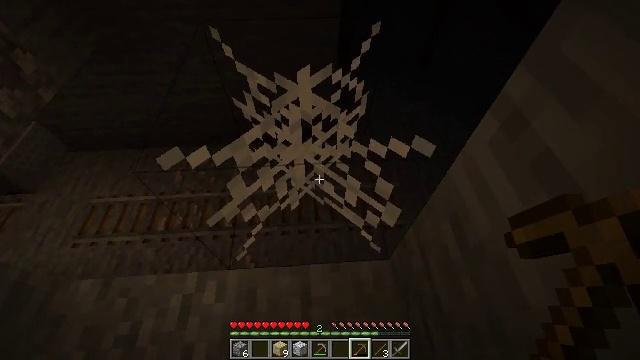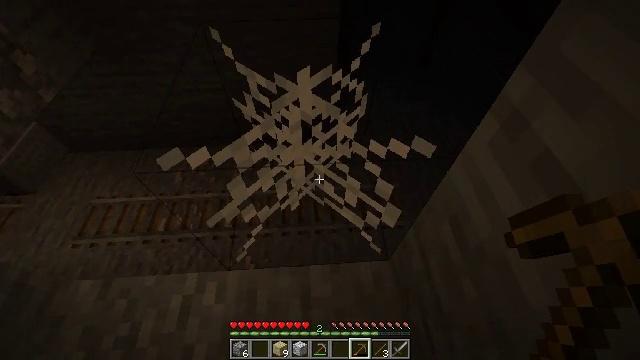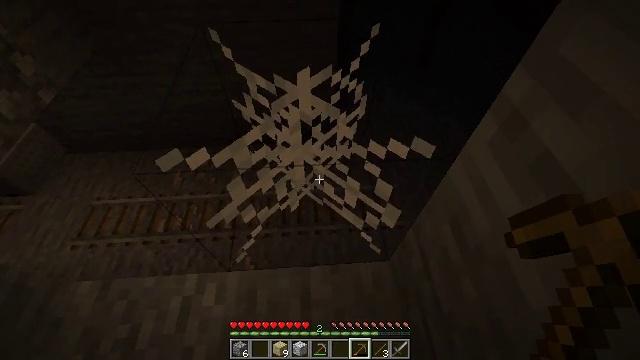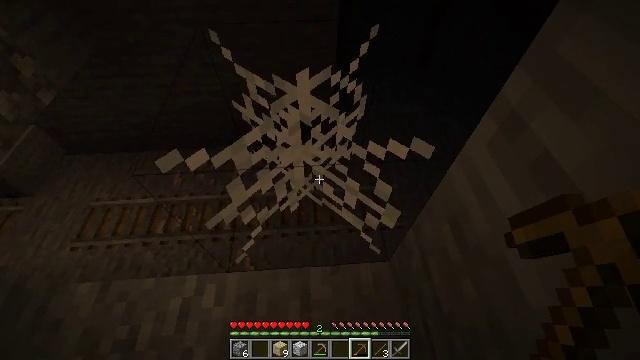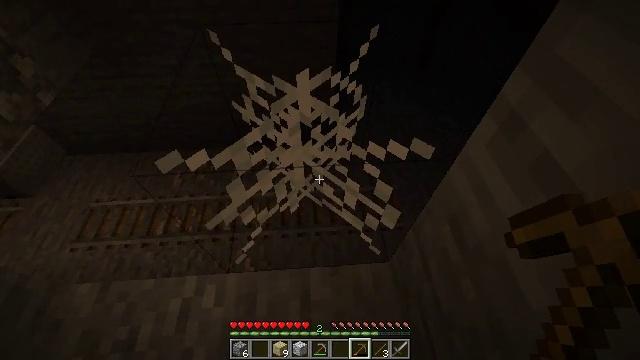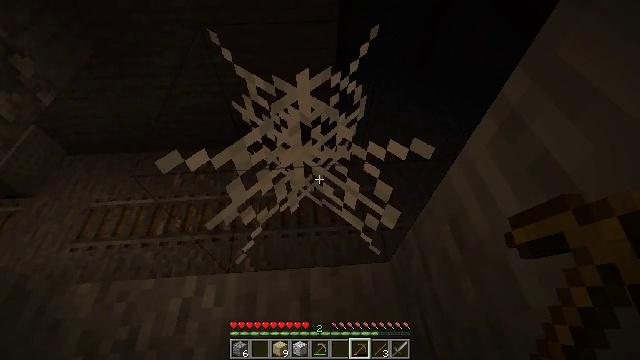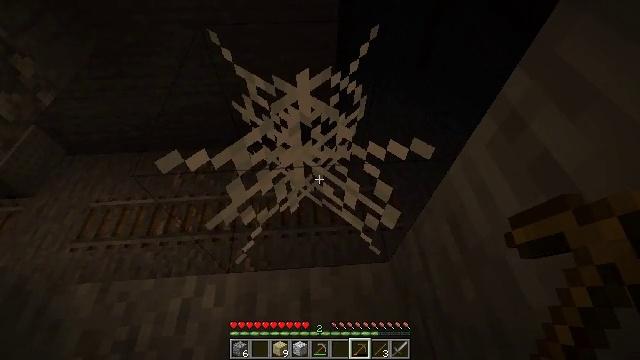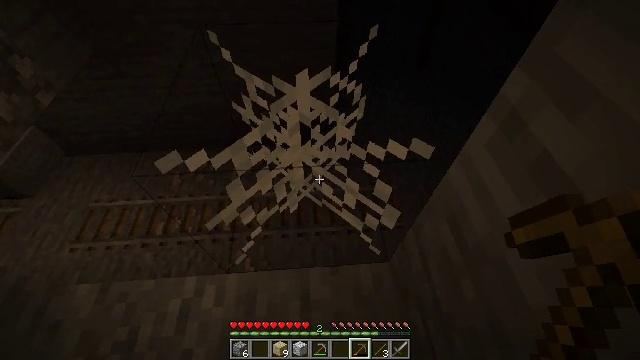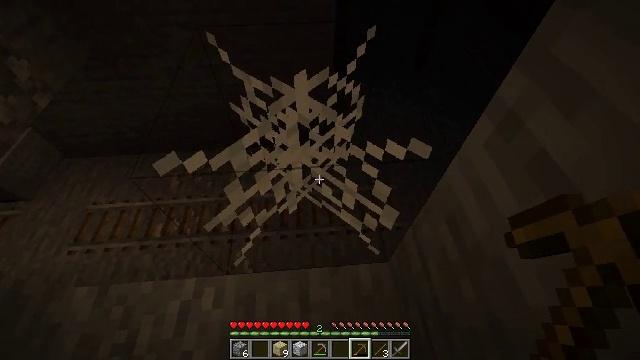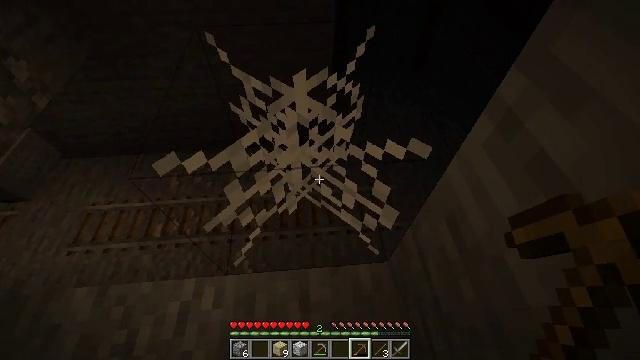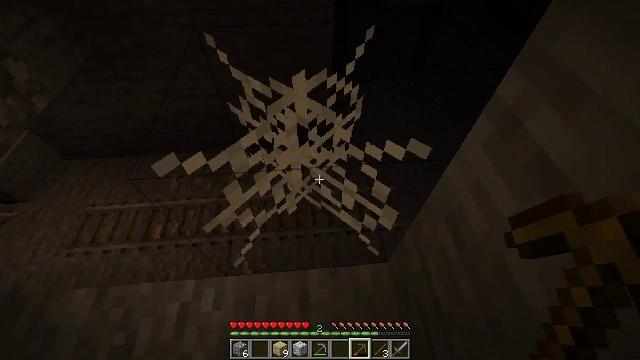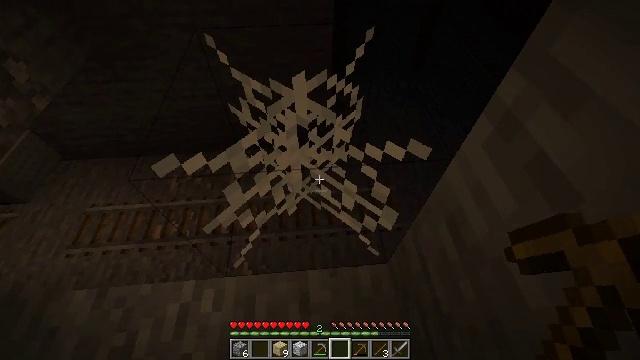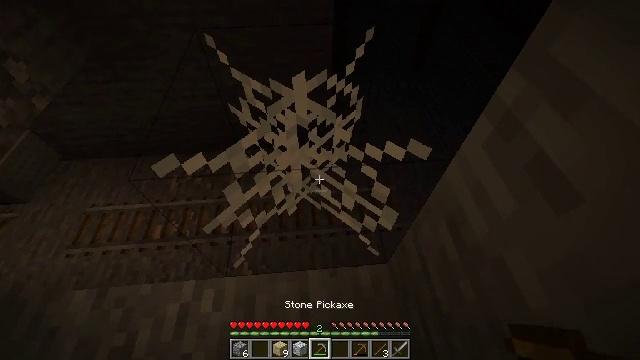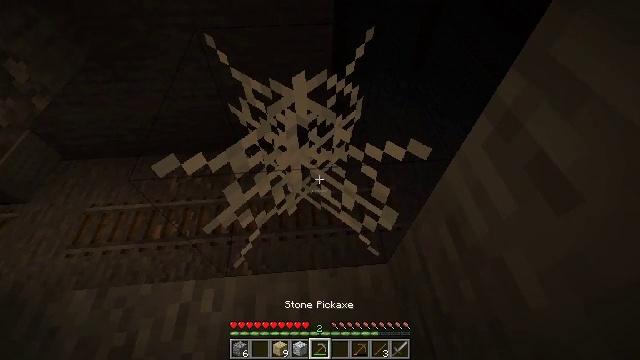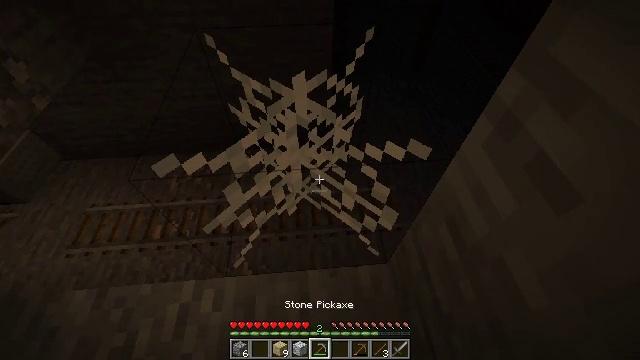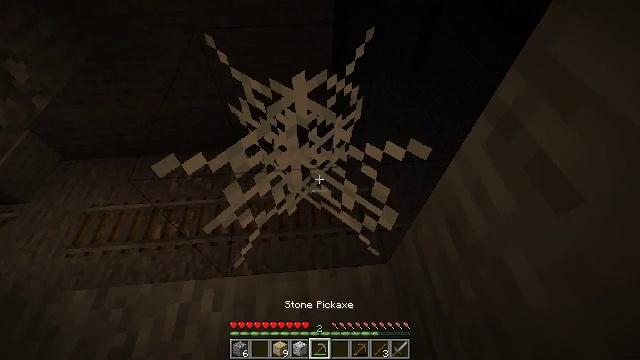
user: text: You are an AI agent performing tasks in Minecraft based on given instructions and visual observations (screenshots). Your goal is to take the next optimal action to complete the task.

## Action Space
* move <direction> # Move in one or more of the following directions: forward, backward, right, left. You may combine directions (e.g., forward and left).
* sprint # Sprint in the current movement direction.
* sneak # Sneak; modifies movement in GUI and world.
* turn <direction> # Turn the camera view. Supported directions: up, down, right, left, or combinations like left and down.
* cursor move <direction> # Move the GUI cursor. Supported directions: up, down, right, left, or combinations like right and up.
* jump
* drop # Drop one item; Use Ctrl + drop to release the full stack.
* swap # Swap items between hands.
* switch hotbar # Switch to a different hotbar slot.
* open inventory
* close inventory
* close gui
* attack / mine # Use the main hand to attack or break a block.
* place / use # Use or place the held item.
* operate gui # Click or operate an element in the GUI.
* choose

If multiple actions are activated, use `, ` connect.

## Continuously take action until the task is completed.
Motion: motion action
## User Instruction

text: Break the cobweb with a sword.
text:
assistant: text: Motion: no_op
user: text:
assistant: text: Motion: no_op
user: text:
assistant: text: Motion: no_op
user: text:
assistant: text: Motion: no_op
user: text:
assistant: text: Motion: no_op
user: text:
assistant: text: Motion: no_op
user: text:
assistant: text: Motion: no_op
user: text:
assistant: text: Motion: no_op
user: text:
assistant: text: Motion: no_op
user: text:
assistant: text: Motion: no_op
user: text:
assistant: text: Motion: no_op
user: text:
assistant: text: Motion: no_op
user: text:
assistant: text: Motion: no_op
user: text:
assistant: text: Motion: no_op
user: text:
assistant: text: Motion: no_op
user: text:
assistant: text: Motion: no_op
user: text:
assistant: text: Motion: no_op
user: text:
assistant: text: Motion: no_op
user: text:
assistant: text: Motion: no_op
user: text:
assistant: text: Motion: no_op
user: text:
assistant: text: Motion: no_op
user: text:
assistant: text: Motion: no_op
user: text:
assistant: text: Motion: no_op
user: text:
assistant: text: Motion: no_op
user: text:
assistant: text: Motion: no_op
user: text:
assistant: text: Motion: no_op
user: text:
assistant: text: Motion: no_op
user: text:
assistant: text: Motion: no_op
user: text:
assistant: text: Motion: no_op
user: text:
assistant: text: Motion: no_op